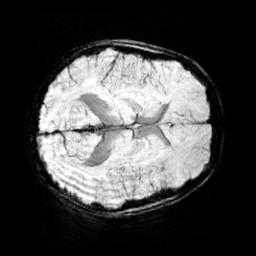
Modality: minIP
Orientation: axial
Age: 9
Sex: male
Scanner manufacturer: siemens
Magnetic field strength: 3 T
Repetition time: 0.027 s
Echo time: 0.02 s